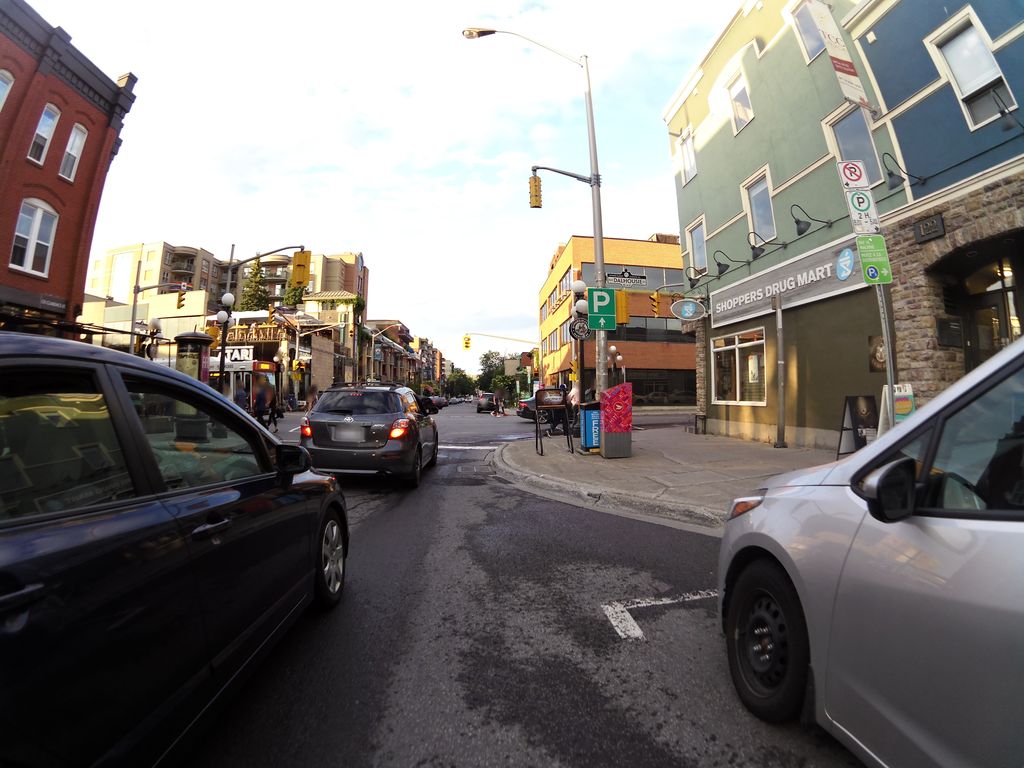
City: ottawa-gatineau